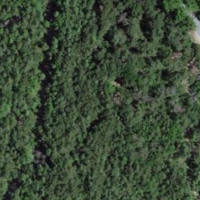
EUNIS habitat code: 44
Species observed at this site:
Cephalanthera longifolia
Vincetoxicum hirundinaria
Silene nutans
Periparus ater